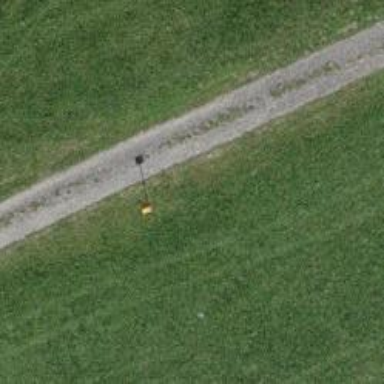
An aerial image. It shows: Aerial marker.